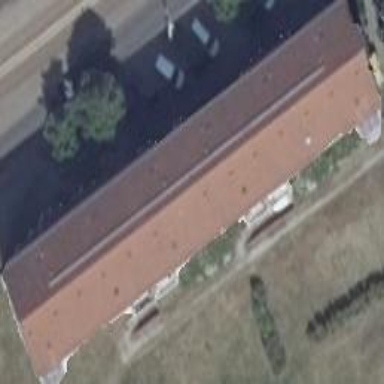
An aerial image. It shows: Beige apartment building with gabled roof covered in roof tiles. The roof is oriented along the structure.